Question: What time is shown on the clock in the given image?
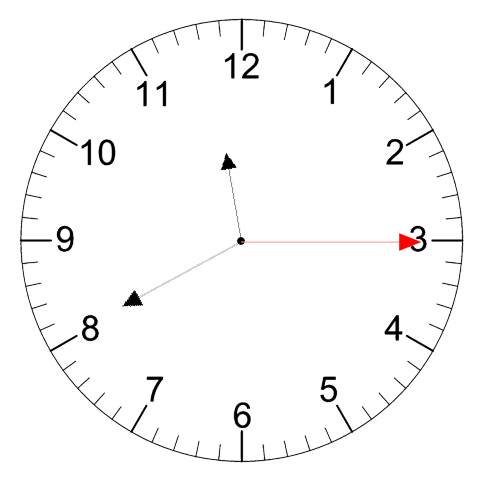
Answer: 11:40:15